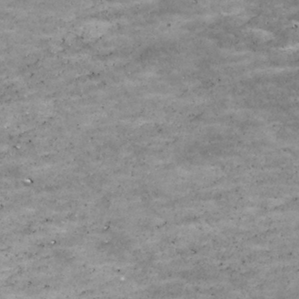
Label: non_frost